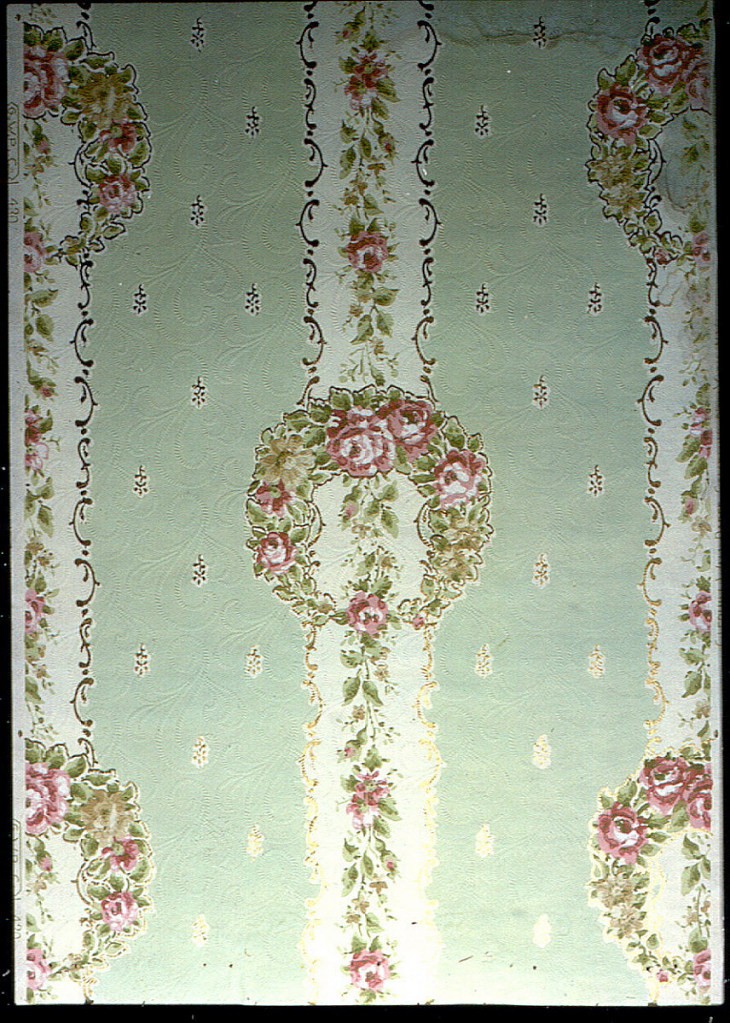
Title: Sidewall - sample
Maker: Gledhill Wall Paper Co., New York, New York, founded 1900
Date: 1906–07
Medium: Machine-printed and embossed
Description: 3 1/2 inch wide stripes spaced six inches apart with small rinceaux running along each side. A rose garland is centered in the stripe with a wreath of roses and foliage placed every 12 3/4 inches. Small cinquefoils are placed in the space between the stripes. Printed in shades of red, beige, green, gold mica, pale blue and off-white.